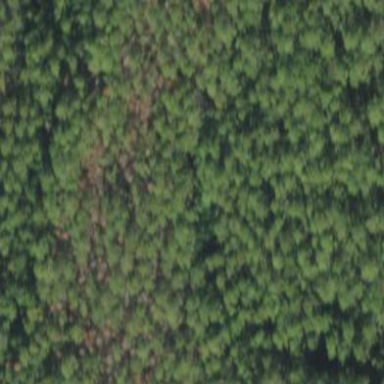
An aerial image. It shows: Beautiful woodland area.